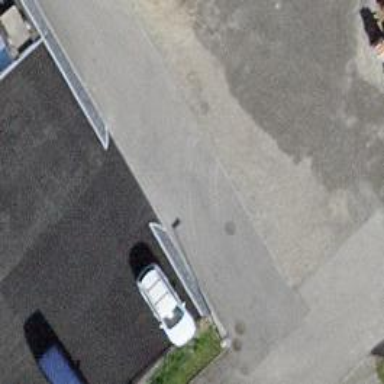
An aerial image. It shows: Parking aisle designated as service road.